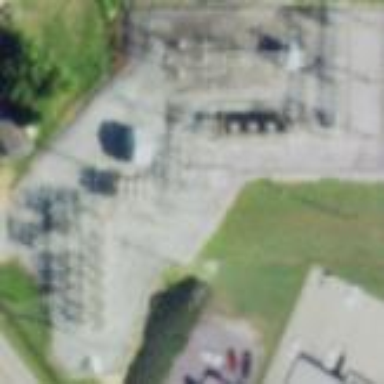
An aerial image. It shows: There is distribution substation enclosed by fence.